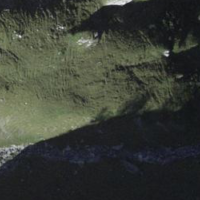
EUNIS habitat code: 23
Species observed at this site:
Dryas octopetala